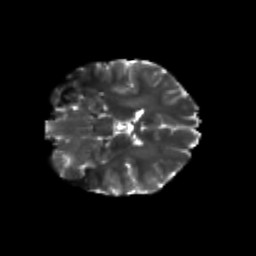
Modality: T2w
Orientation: coronal
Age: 19
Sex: male
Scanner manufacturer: siemens
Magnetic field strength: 3 T
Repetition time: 3.5 s
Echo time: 0.125 s